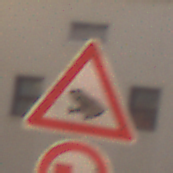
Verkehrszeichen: AmphibienwanderungRechts
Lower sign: UeberholverbotKraftfahrzeuge
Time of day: MorningAfternoon
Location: Outdoor (Urban)
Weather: Clear
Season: NotSpecified
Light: Natural